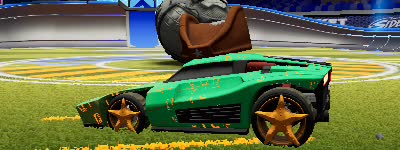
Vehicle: breakout